Interaction volume radius: 10 \u00c5
Interaction volume height: 10 \u00c5
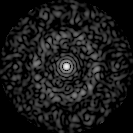
Disorder parameter: 0.7982